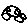
Label: car